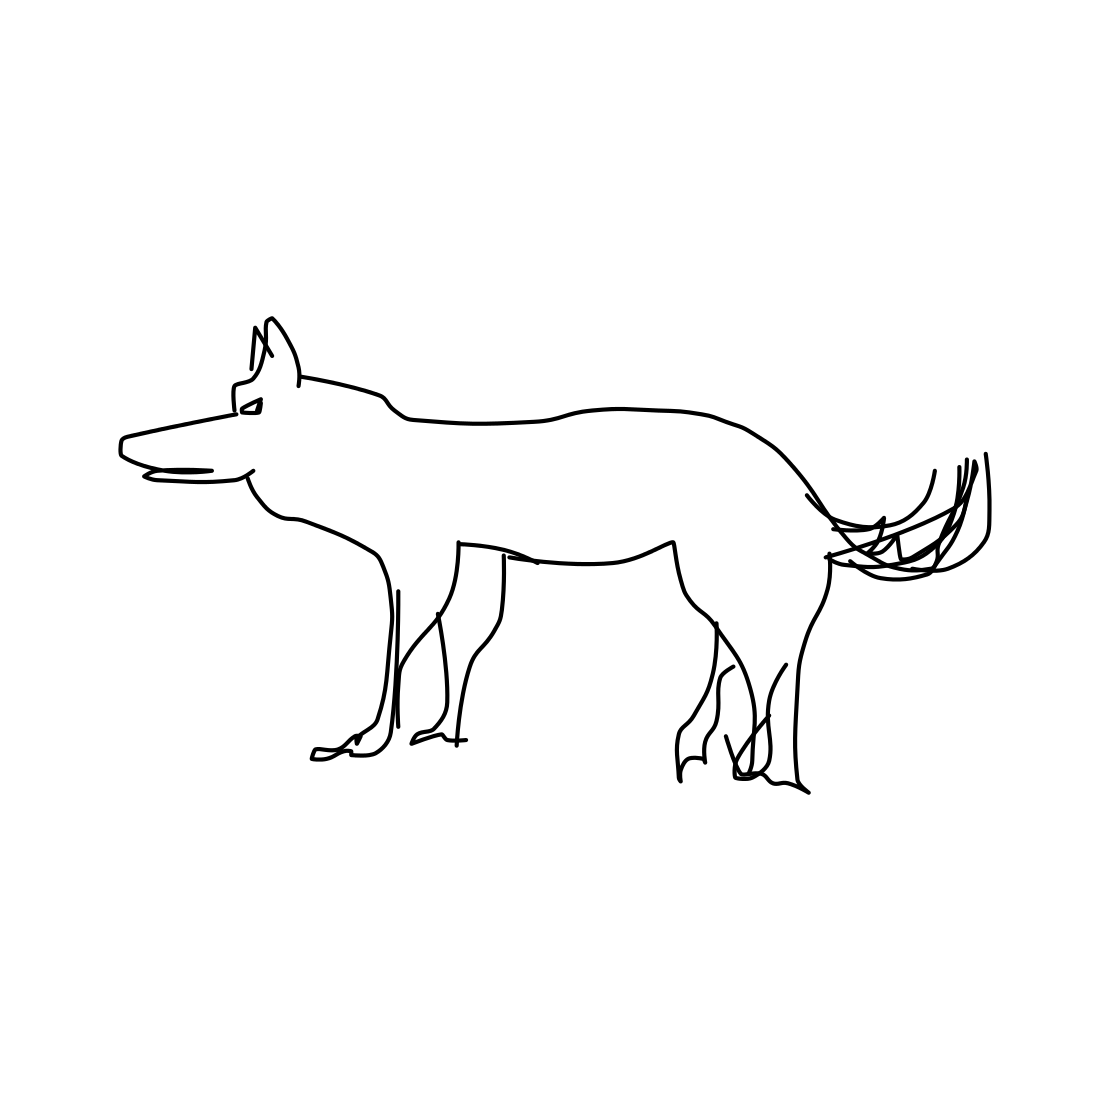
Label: dog